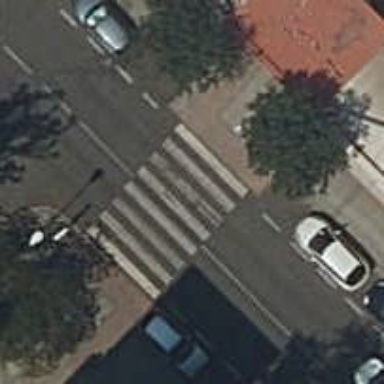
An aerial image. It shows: Uncontrolled road crossing.